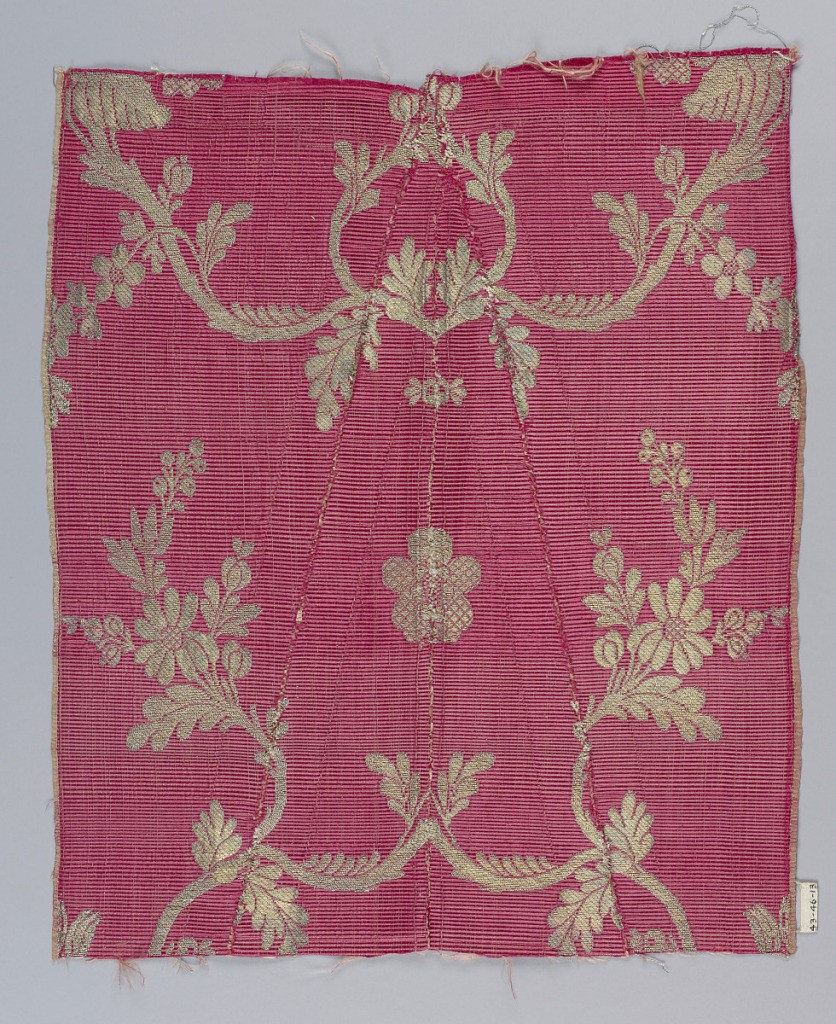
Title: Textile
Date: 18th century
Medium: silk and metallic thread Technique: plain compound cloth, brocaded
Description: Red ground with horizontal ribs produced by floats of secondary warps. Pattern of broadly undulating floral forms brocaded in gold thread.